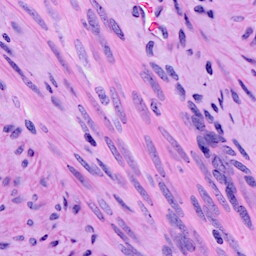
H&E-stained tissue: Cervix